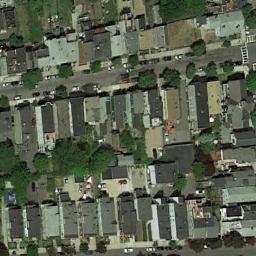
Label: dense_residential